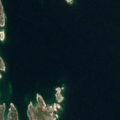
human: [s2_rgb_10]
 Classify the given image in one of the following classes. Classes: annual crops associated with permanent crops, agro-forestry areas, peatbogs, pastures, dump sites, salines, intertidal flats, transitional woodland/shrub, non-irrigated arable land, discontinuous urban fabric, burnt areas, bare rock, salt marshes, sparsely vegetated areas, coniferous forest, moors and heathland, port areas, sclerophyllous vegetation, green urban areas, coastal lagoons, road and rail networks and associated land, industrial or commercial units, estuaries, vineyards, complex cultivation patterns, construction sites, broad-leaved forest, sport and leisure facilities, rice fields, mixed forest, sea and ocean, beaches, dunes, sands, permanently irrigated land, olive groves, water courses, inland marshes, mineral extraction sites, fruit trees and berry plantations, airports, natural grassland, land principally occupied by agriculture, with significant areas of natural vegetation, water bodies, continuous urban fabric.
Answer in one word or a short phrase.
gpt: sea and ocean